Question: Let's say I want to plot my data:
'''
my.df <- data.frame(mean = c(0.045729661,0.030416531,0.043202944,0.025600973,0.040526913,0.046167044,0.029352414,0.021477789,0.027580529,0.017614864,0.020324659,0.027547972,<PHONE>,0.030804717,0.021502093,0.008342398,0.<PHONE>,0.022386184,0.030849534,0.017291356,0.030957321,0.<PHONE>,0.016945678,0.014143042,0.026686185,0.020877973,0.028612298,0.013227244,0.010710895,0.024460647,0.<PHONE>,0.019832982,0.031858501,0.022194059,0.030575241,0.024632496,0.040815748,0.025595652,0.023839083,0.026474704,0.033000706,0.044125751,0.<PHONE>,0.025724641,0.020767752,0.026480009,0.016794441,0.<PHONE>), std.dev = c(0.007455271,0.006120299,0.008243454,0.005552582,0.006871527,0.008920899,0.007137174,0.<PHONE>,0.007439398,0.005265133,0.006180637,0.008312494,0.006628951,0.005956211,0.008532386,0.<PHONE>,0.005741645,0.005876588,0.006640122,0.005339993,0.008842722,0.006246828,0.005532832,0.005594483,0.007268493,0.006634795,0.008287031,0.<PHONE>,0.004479003,0.006333063,0.<PHONE>,0.006226441,0.009681048,0.006457784,0.006045368,0.006293256,0.008062195,0.<PHONE>,0.008160441,0.006830088,0.008095485,0.006665062,0.007437581,0.008599525,0.008242957,0.006379928,0.007168385,0.004643819), parent.origin = c("paternal","paternal","paternal","paternal","paternal","paternal","maternal","maternal","maternal","maternal","maternal","maternal","paternal","paternal","paternal","paternal","paternal","paternal","maternal","maternal","maternal","maternal","maternal","maternal","maternal","maternal","maternal","maternal","maternal","maternal","paternal","paternal","paternal","paternal","paternal","paternal","maternal","maternal","maternal","maternal","maternal","maternal","paternal","paternal","paternal","paternal","paternal","paternal"), group = c("F1r:M","F1r:M","F1r:M","F1r:M","F1r:M","F1r:M","F1r:M","F1r:M","F1r:M","F1r:M","F1r:M","F1r:M","F1r:F","F1r:F","F1r:F","F1r:F","F1r:F","F1r:F","F1r:F","F1r:F","F1r:F","F1r:F","F1r:F","F1r:F","F1i:M","F1i:M","F1i:M","F1i:M","F1i:M","F1i:M","F1i:M","F1i:M","F1i:M","F1i:M","F1i:M","F1i:M","F1i:F","F1i:F","F1i:F","F1i:F","F1i:F","F1i:F","F1i:F","F1i:F","F1i:F","F1i:F","F1i:F","F1i:F"), replicate = c(1,2,3,4,5,6,1,2,3,4,5,6,1,2,3,4,5,6,1,2,3,4,5,6,1,2,3,4,5,6,1,2,3,4,5,6,1,2,3,4,5,6,1,2,3,4,5,6))
'''
As follows:
'''
library(ggplot2)
p1 <- ggplot(data = my.df, aes(factor(replicate), color = factor(parent.origin)))
p1 <- p1 + geom_boxplot(aes(fill = factor(parent.origin),lower = mean - std.dev, upper = mean + std.dev, middle = mean, ymin = mean - 3*std.dev, ymax = mean + 3*std.dev), position = position_dodge(width = 0), width = 0.5, alpha = 0.5, stat="identity") + facet_wrap(~group, ncol = 4)+scale_fill_manual(values = c("red","blue"),labels = c("maternal","paternal"),name = "parental allele")+scale_colour_manual(values = c("red","blue"),labels = c("maternal","paternal"),name = "parental allele")
p1 <- p1 + theme(panel.grid.major = element_blank(), panel.grid.minor = element_blank(), panel.background = element_rect(fill = 'white', colour = 'white'), legend.position = "none")+theme(strip.background=element_rect(fill="white"))
'''
This gives:

My question is how can I move the y-axis to be on the right side of the plot? I've seen several posts about it from the past but they seem rather hacky so I was wondering whether anyone knows of a new implementation that makes it easier.
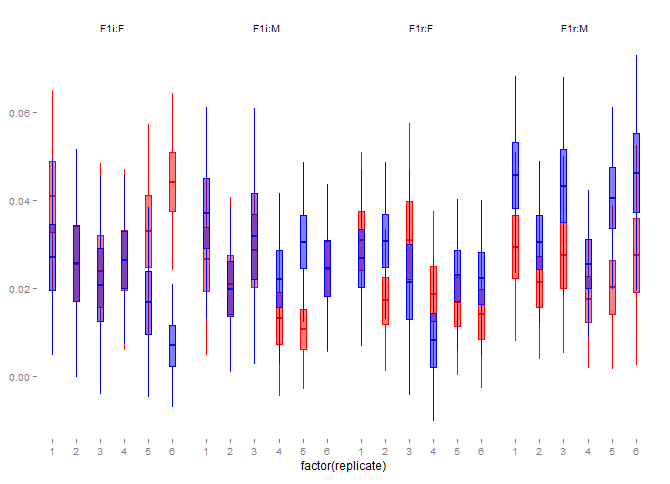
Answer: There's still no easy way to do it. There's an <URL>.